Interaction volume radius: 10 \u00c5
Interaction volume height: 10 \u00c5
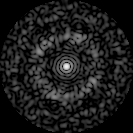
Disorder parameter: 0.8582